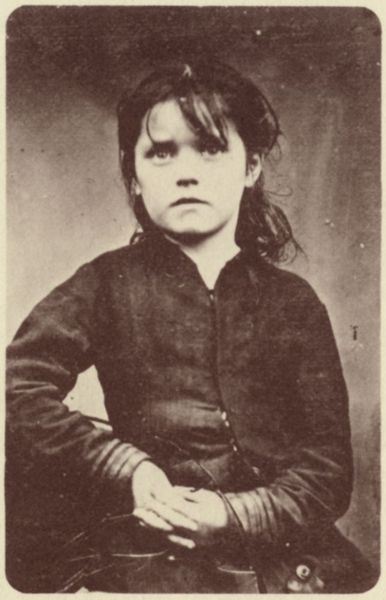
Titel: Sarah Burge
Künstler: Thomas John Barnardo
Schlagwörter: dunkel, schatten, weiß, fluss, mädchen, frisur, grau, haar, hintergrund, kleid, licht, mund, nase, ohr, profil, schwarz, ausblick, blick, beige, rock, jacke, jung, arm, arme, augen, blass, böse, gesicht, kragen, rahmen, trauer, bild, bildnis, hals, hände, portrait, porträt, auge, haare, mantel, sitzend, kind, bruststück, frontal, kinn, knopf, ohren, traurig, pony, rund, sepia, arbeiter, krieg, gefaltet, ernst, junge frau, dünn, foto, fotografie, photographie, offen, schwarzweiss, mundwinkel, photo, ecken, gefaltete hände, lässig, ponny, entschlossen, rechteckig, geknöpft, erinnerung, ernsthaft, fotographie, kanten, strähnen, haarsträhnen, sarah, faltung, daguerrotypie, nadar, fotogrfaie, reissverschluss, haarstränen, daguerreotypie, ungekämmt, arbeiterkind, cabinet card, eyes, positur, studiofoto, unwillig, laus, wirre haare